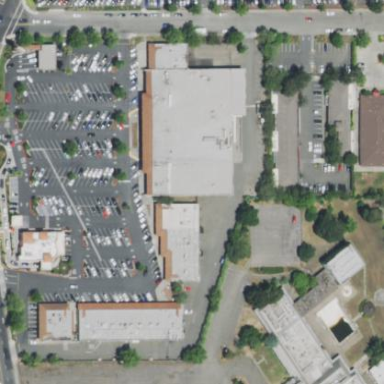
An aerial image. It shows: Supermarket located in building.